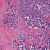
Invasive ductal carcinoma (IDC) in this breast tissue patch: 1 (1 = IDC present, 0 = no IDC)